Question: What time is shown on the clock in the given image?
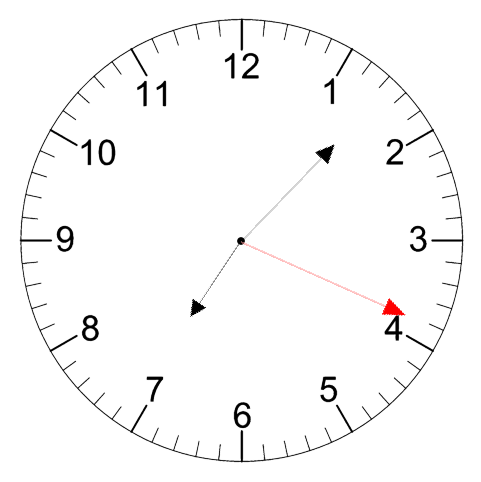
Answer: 07:07:19